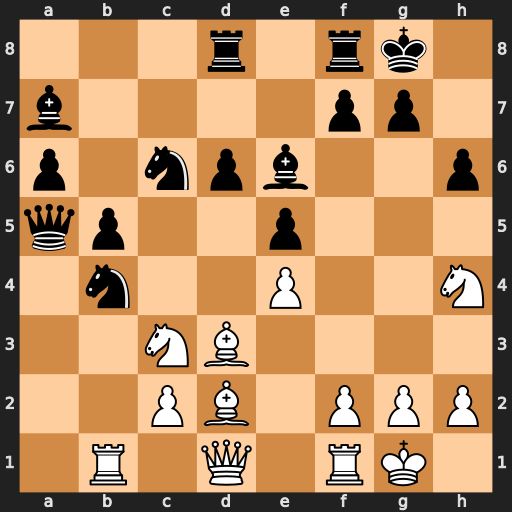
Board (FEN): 3r1rk1/b4pp1/p1npb2p/qp2p3/1n2P2N/2NB4/2PB1PPP/1R1Q1RK1
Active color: w
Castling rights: -
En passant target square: -
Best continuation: Nd5